Interaction volume radius: 10 \u00c5
Interaction volume height: 35 \u00c5
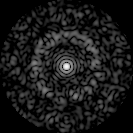
Disorder parameter: 0.8309